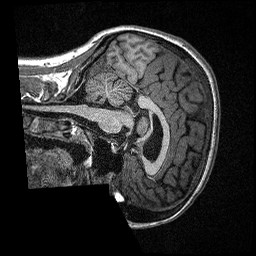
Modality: T1w
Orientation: sagittal
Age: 27
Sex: female
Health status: healthy
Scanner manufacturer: siemens
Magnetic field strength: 3 T
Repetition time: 2.3 s
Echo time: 0.00298 s